Question: I have a problem, what i cant solve yet. I have a popup page with a menu, and tabs, and there is a settings tab. On settings tab, i some item to localstorage, one of them is notification_time for a desktop notification.
: i have no options page!
My extension has this popup window and a background page, its function is to alert user with a desktop notification. I show notification in every 5,10,30 minutes, 1,2 hours etc. And this time should be chooseable on popup pages's options menu. The problem is, if 5 minutes is saved, and when i update to 10 minutes for example, than background.html is not updating himself! I rewrited code almost 20 times, but couldnt find solution. Heres a code sample,and a printscreen to get clear about my problem.

:
'''
$("#save_settings").click(function(){
var bgp = chrome.extension.getBackgroundPage();
localStorage.setItem("notifynumber",$("#notifynumber").val());
if($("#notify").attr('checked')){
localStorage.setItem('chbox','true');
} else {
localStorage.setItem('chbox','false');
}
if($("#notif_time_select :selected").val()!="default"){
bgp.setTime(parseInt($("#notif_time_select :selected").val()));
}
if($("#org_select :selected").val()!="default"){
localStorage.setItem('org',$("#org_select :selected").val().replace(/%20/g," "));
}
});
'''
: save_settings is a button, on the tab there is a checkbox (if checked then notifications are allowed, else diabled). There are two html select tags, one for choosing some data (org = organisation), and one, for selecting time. '"#notif_time_select"' is the html select tag, where i choose 5,10,30 minutes etc...
So, whenever i click save button, i save checkbox state to localstorage,and i call one function from background page, to save time.
:'bgp.setTime(parseInt($("#notif_time_select :selected").val()));'
for saving time i use function setTime:
'''
var time = 300000; // default
function setTime(time){
this.time=time;
console.log("time set to: "+this.time);
}
'''
after, i use setInterval to show notification periodically
'''
setInterval(function(){
howmanyOnline("notify",function(data){
if(data>localStorage.getItem("notifynumber")){
if (!window.webkitNotifications) { // check browser support
alert('Sorry , your browser does not support desktop notifications.');
}
notifyUser(data); // create the notification
}
if(localStorage.getItem('tweet')=='true'){
if(data>localStorage.getItem("notifynumber")){
sendTweet(data,localStorage.getItem('org'),localStorage.getItem('ck'),localStorage.getItem('cs'),localStorage.getItem('at'),localStorage.getItem('ats'));
}
}
});
},time);
'''
The code inside setInterval works fine, the only problem is,that
'''
},time);
'''
is not updating well. If i change settings to show notifications in every 10 minutes, it stays on 5 minute. The only way is to restart the whole extension. How could i update setInterval's frequency without restarting the whole extension? Thanks Jim
---
What if i save notif_time to localStorage too, and in background, i set up a listener, to listen for localStorage changes. Is there a way to listen for a particular localStorage item changes?!
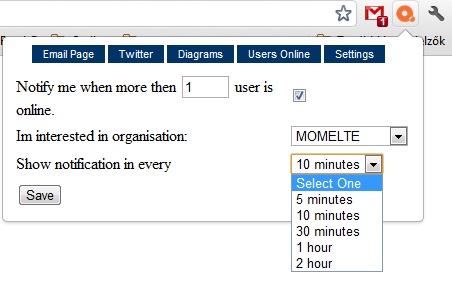
Answer: Right now, 'setInterval' only runs once, when your application loads. If you want intervals to fire at a new time interval, you should use 'clearInterval' and then make a new call to 'setInterval'.
'''
// set a new time, wipe out the old interval, and set a new interval
function setTime(t) {
window.time = t;
clearInterval(notifInterval);
notifInterval = setInterval(makeNotification, time);
}
// set first interval
notifInterval = setInterval(makeNotification, time);
function makeNotification() {
// do what you need to make a notification
}
'''
Here, 'notifInterval' is a reference to the interval, returned by 'setInterval', that is used to clear it.